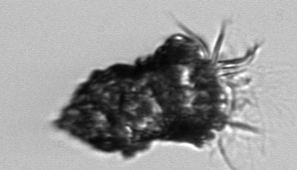
Label: Tintinnopsis